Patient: sex M, age 48
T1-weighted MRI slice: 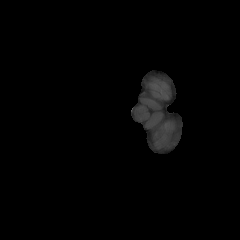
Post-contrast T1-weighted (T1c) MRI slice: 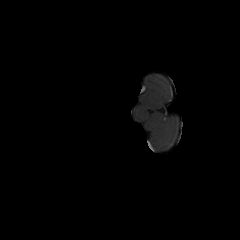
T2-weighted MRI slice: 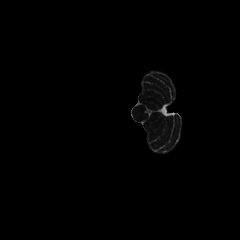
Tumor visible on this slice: no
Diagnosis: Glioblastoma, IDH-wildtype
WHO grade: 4